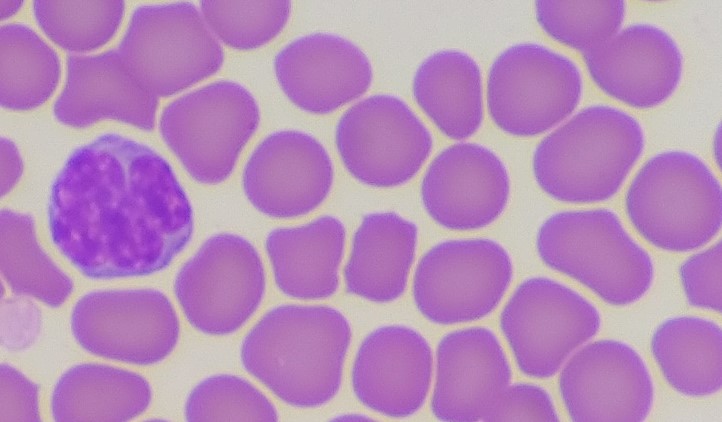
White blood cell type: Lymphocyte